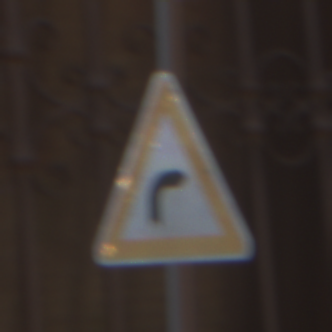
Verkehrszeichen: KurveRechts
Umgebung: Outdoor, Urban
Tageszeit: MorningAfternoon
Wetter: Clear
Licht: Natural
Jahreszeit: NotSpecified
Kontrast: MediumContrast